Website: lowes
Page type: order-returns
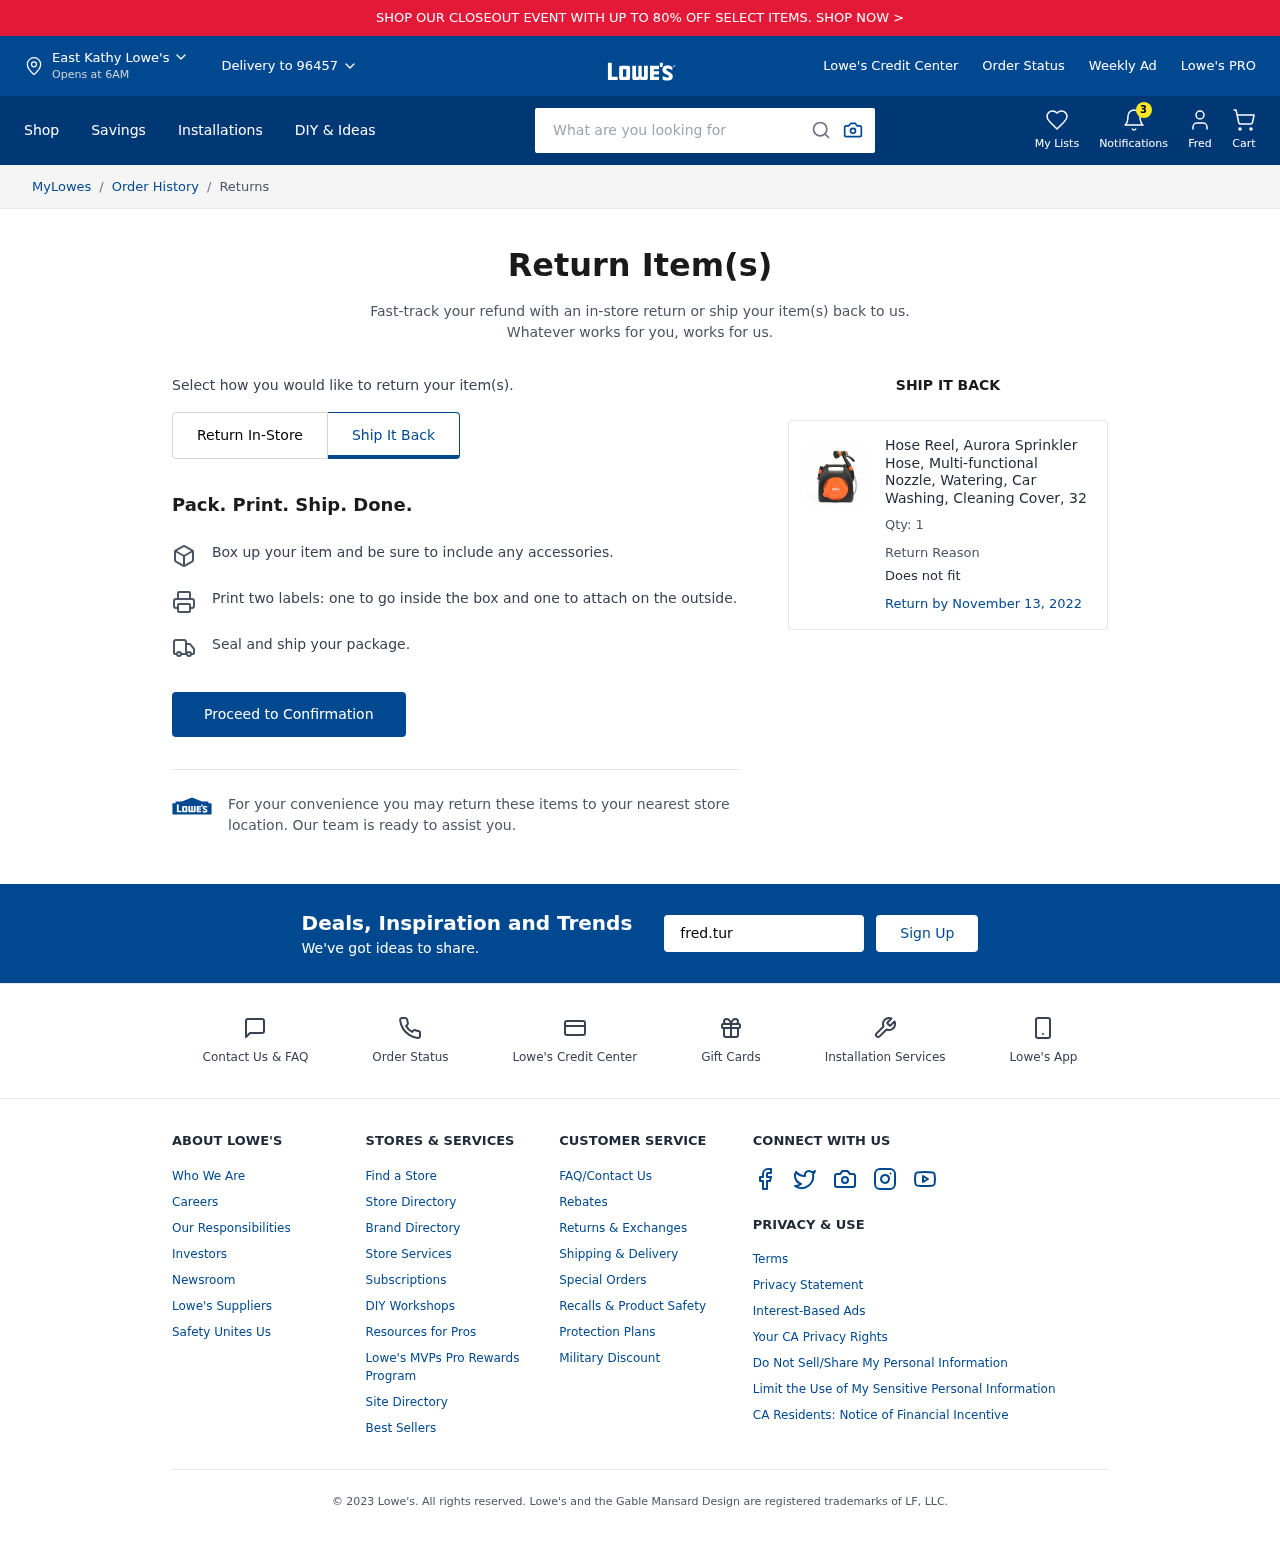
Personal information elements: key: PII_CITY
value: East Kathy
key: PII_EMAIL
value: fred.turner@hotmail.com
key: PII_FIRSTNAME
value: Fred
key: PII_POSTCODE
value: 96457
Product elements: key: PRODUCT1_NAME
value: Hose Reel, Aurora Sprinkler Hose, Multi-functional Nozzle, Watering, Car Washing, Cleaning Cover, 32
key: PRODUCT1_QUANTITY
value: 1
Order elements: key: ORDER_RETURN_BY_DATE
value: November 13, 2022
Search elements: key: HEADER_SEARCH
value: What are you looking for
Other elements: key: NOTIFICATION_COUNT
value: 3